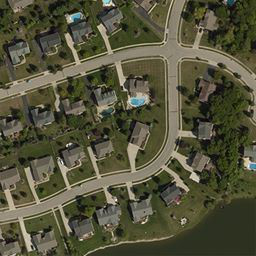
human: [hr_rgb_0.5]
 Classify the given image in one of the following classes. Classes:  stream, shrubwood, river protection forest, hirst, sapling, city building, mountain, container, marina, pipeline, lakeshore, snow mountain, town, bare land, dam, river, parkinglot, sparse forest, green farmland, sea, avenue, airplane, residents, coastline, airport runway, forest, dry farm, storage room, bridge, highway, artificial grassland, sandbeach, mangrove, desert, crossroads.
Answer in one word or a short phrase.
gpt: town